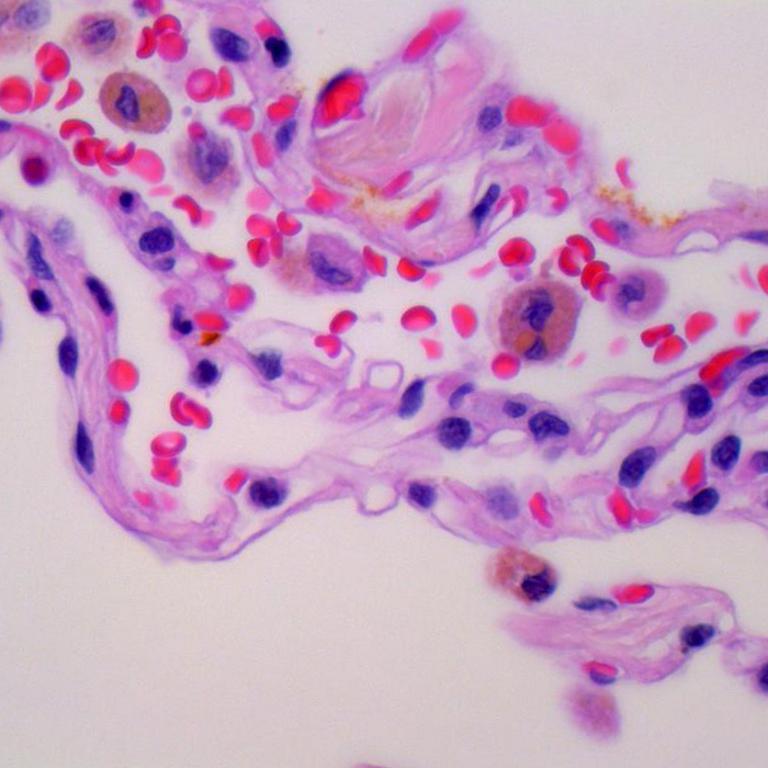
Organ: lung
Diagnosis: benign